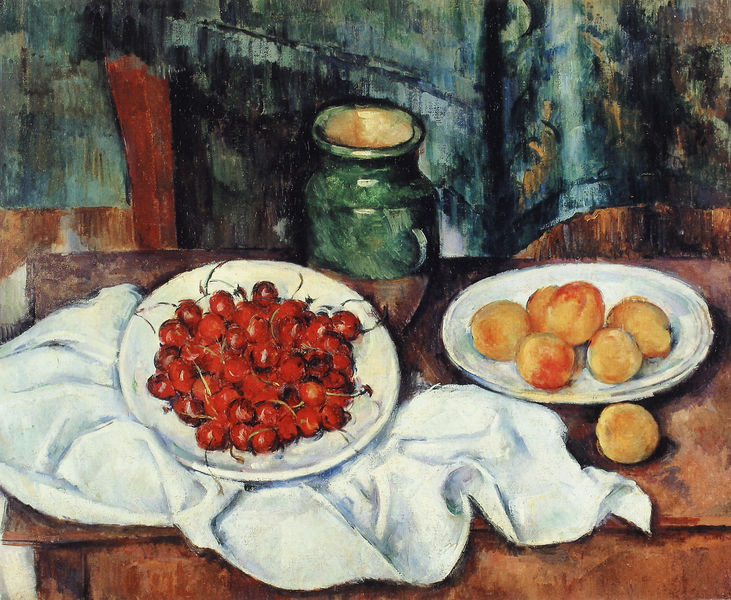
Titel: Stilleben mit Kirschen und Pfirsichen (Nature morte, plat de cerises et pêches)
Künstler: Paul Cézanne
Institution: Los Angeles, Los Angeles County Museum of Art
Schlagwörter: blau, schatten, weiß, cezanne, gelb, grün, braun, orange, stühle, tisch, obst, rot, tuch, falten, teller, tischdecke, tischtuch, vorhang, spiegelung, stoff, früchte, krug, stilleben, stillleben, vase, kommode, modern, farbe, essen, glanz, kirschen, stiele, pfirsich, aprikose, aprikosen, pfirsiche, kirsche, pflaumen, mirabellen, rasch